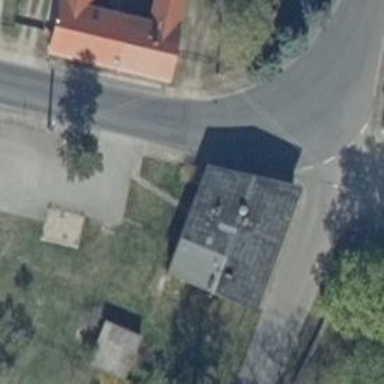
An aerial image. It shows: Simple and straightforward house.